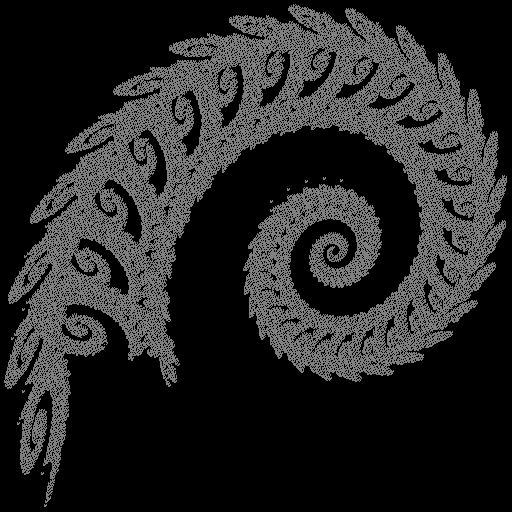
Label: octopuslegs